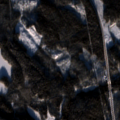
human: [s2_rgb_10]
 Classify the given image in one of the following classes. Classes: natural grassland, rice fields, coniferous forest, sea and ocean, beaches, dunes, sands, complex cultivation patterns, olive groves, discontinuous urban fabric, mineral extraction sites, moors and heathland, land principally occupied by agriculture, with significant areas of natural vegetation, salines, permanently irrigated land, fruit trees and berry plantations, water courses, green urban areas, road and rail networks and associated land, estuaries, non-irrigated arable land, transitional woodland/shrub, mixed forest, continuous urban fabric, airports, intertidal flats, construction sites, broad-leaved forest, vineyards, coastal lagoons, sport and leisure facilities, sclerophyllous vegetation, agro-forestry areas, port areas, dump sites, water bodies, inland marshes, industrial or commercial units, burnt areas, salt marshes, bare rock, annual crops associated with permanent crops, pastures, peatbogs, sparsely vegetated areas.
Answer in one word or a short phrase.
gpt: coniferous forest, mixed forest, transitional woodland/shrub